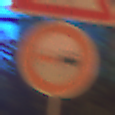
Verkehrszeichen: Ueberholverbot
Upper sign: FlugbetriebLinks
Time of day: Night
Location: Outdoor (Urban)
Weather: PartlyCloudy
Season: NotSpecified
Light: Artificial